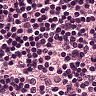
Metastatic tissue present: no